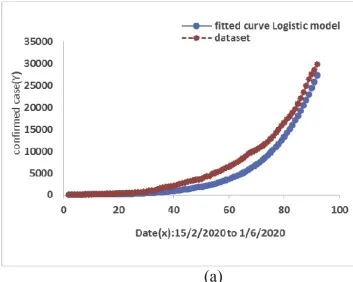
(a). Fitted curves with training data based on logit Fig.
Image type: chart (chart)